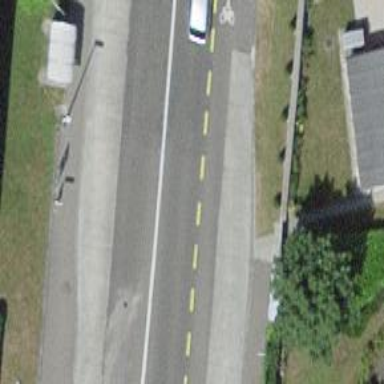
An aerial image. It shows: Secondary road with asphalt surface. There is share busway on the right side for cyclists.